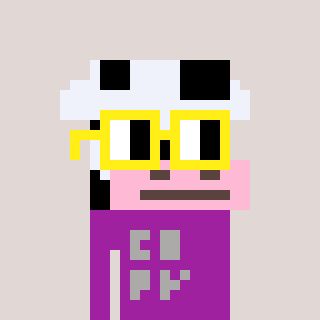
a pixel art character with square yellow glasses, a cow-shaped head and a magenta-colored body on a warm background